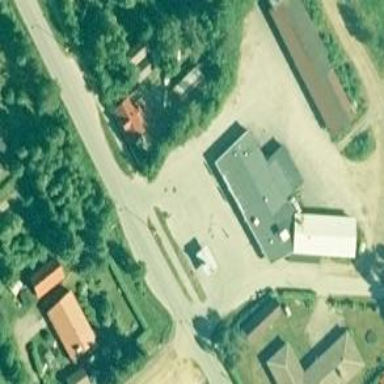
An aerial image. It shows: Retail area.